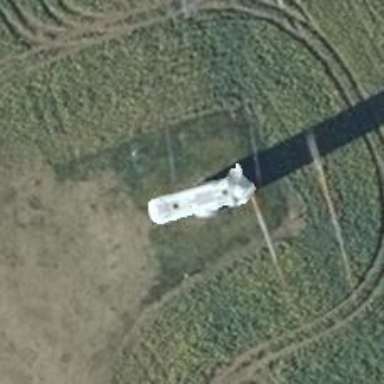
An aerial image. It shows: Wind turbine generator made by Vestas. The generator utilizes wind as its power source and belongs to the horizontal axis type.